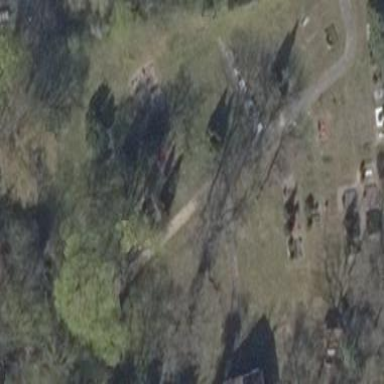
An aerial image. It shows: Cemetery.